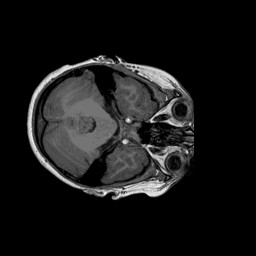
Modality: T1w
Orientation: coronal
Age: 9
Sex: male
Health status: ill